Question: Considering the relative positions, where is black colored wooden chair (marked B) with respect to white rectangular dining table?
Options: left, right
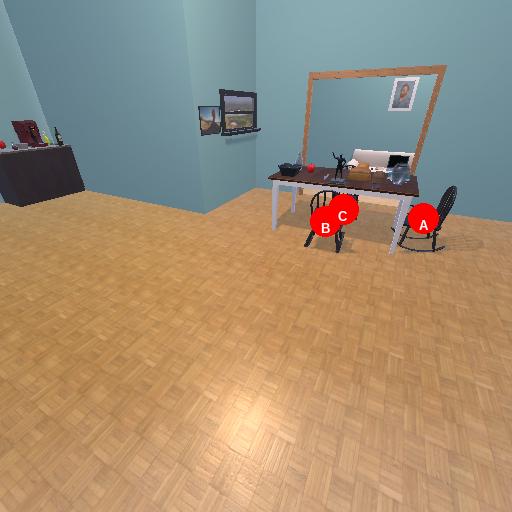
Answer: left